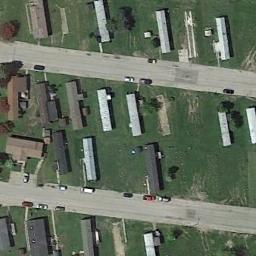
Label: mobile_home_park